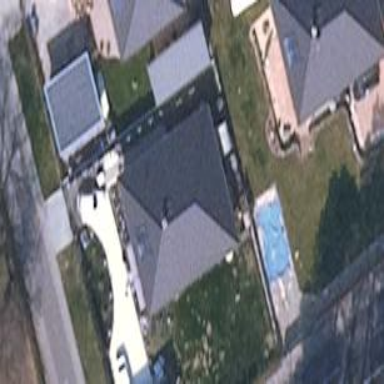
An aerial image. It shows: Simple house.